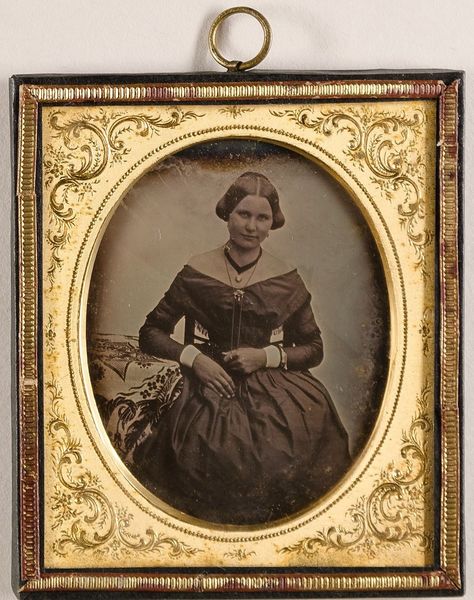
Titel: Unbekannte junge Frau
Standort: Hamburg
Institution: Museum für Kunst und Gewerbe Hamburg
Schlagwörter: frau, portrait, figur, foto, fotografie, photographie, photo, lichtbild, daguerreotypie, bildwerke, angewandte und bildende kunst, hessische systematik, porträt, mädchen, porträtfotografie, porträtphotographie, hüftbild